Brain MRI, t2w sequence, axial 2D slice.
Patient: age 39, sex F, weight 95 kg, height 1.95 m
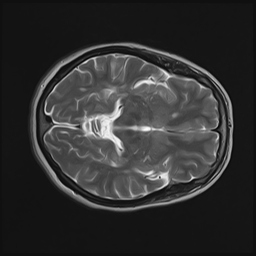